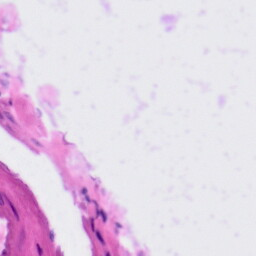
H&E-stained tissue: Tonsil